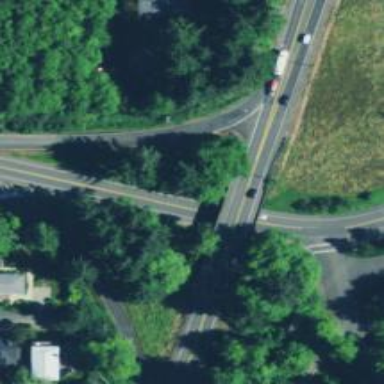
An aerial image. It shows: Trunk link highway with asphalt surface.